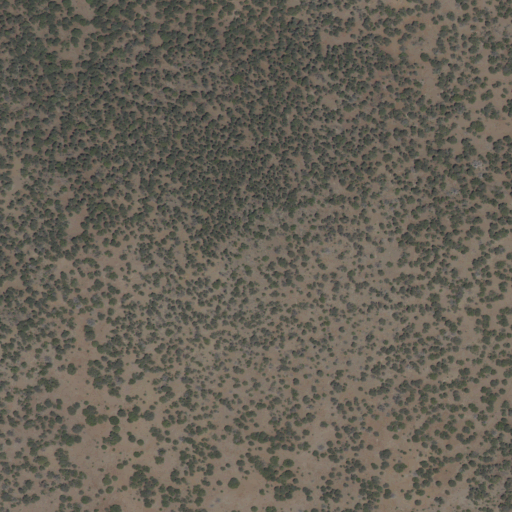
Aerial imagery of mountain in New Mexico named Swan Hill containing evergreen forest and shrub